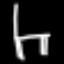
Label: chair